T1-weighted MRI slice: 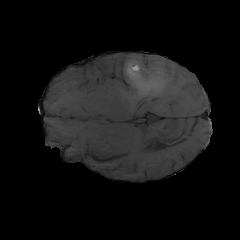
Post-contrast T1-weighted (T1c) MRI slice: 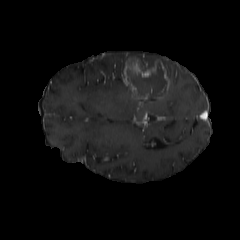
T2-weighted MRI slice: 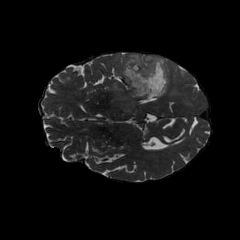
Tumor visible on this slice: yes